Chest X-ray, PA view. Patient: 56 years old, sex M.
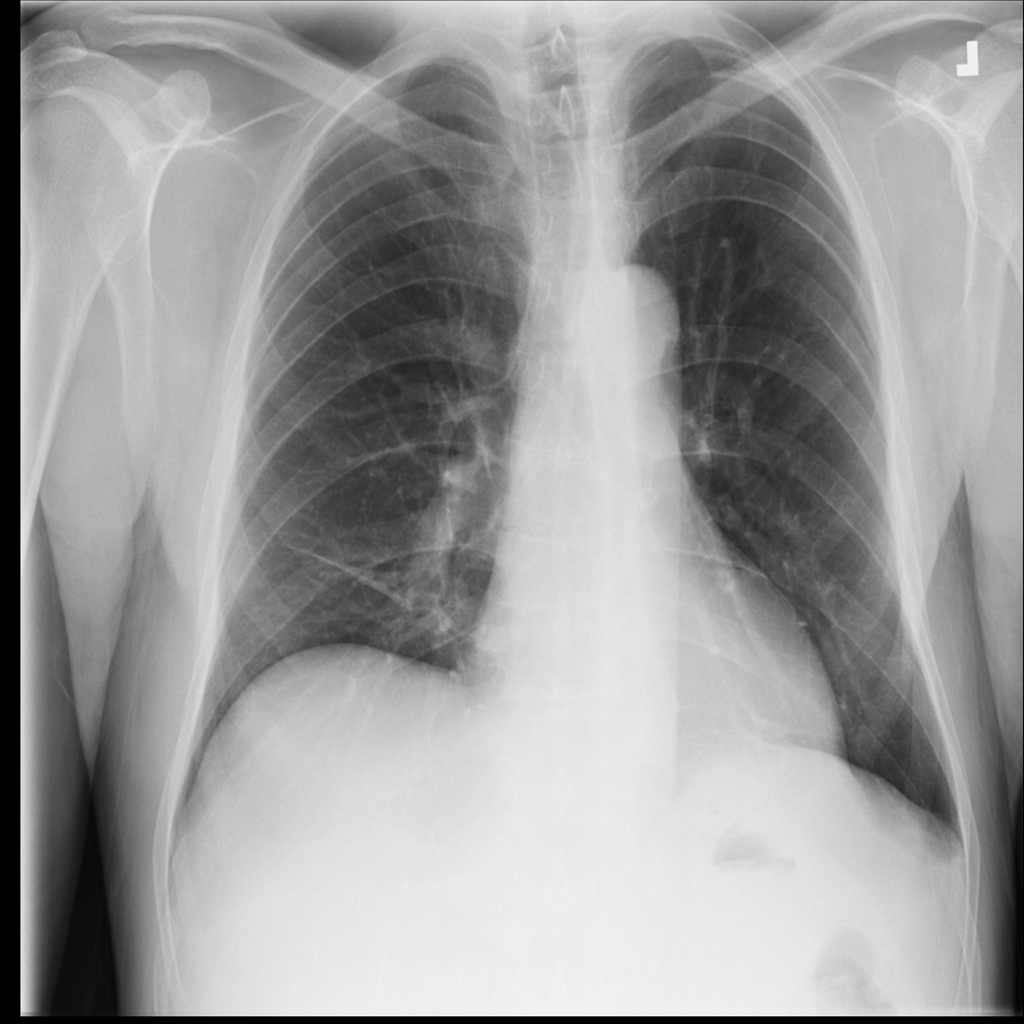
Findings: No Finding